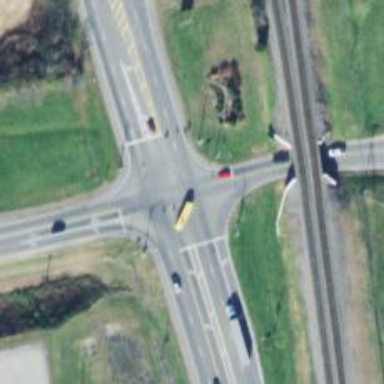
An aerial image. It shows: Trunk highway.